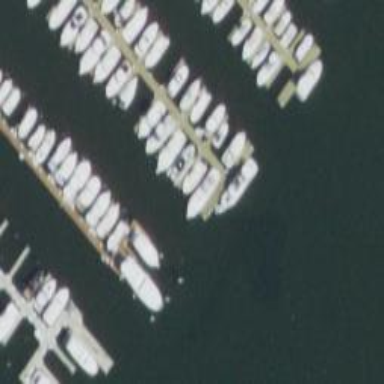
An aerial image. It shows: Pier with mooring facilities.